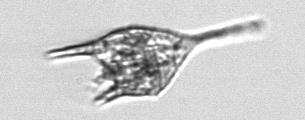
Label: Tripos_lineatus